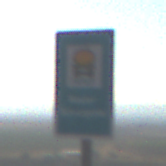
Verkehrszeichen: Wasserschutzgebiet
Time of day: MorningAfternoon
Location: Outdoor (Nature)
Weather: Clear
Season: NotSpecified
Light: Natural